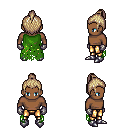
a pixel art fantasy rpg character, male body template, human, dark skin, green tattered cape, gold greaves, white blonde short topknot hairstyle, metal gloves, metal boots, four views (front, back, left, right), 2x2 character sprite sheet, small pixel art, hard edges, no anti-aliasing